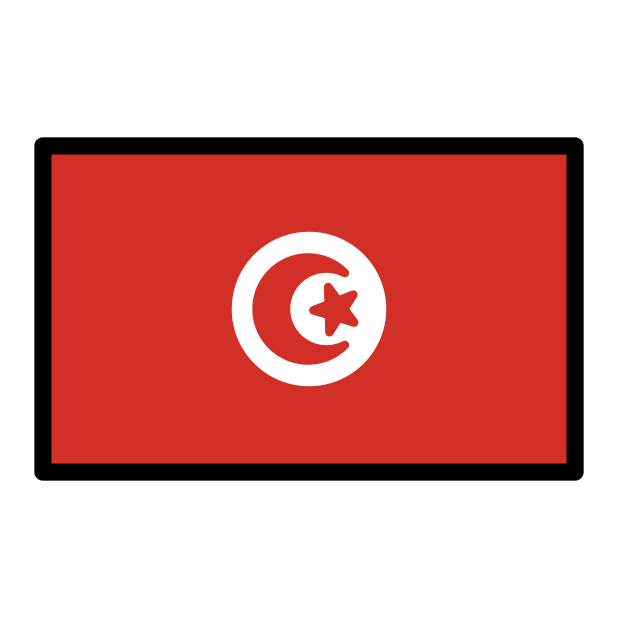
flag: Tunisia